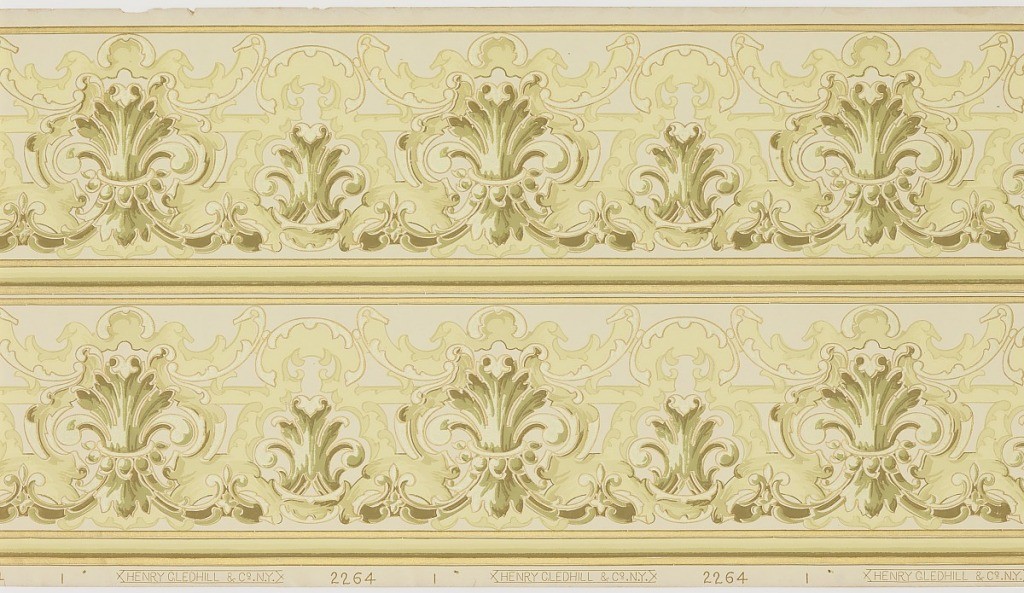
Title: Frieze
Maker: Henry Gledhill & Co., 1889 – 1900
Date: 1905–1915
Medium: Machine-printed paper, liquid mica
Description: Borders printed two across the width. Acanthus motif having appearance of fleur de lys alternates with a smaller acanthus motif. Scrolls above and below with narrow horizontal band across middle.